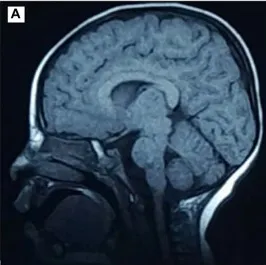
Magnetic resonance images (MRIs) of the patient's brain showing discrete cerebellum atrophy. (A) Sagittal T1-weighted brain MRI.
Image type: radiology (mri)